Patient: sex F, age 49
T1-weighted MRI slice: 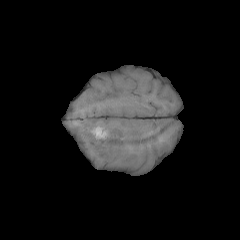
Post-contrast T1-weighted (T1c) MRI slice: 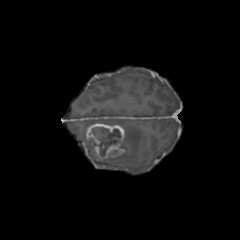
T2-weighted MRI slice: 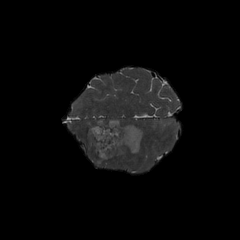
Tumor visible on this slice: yes
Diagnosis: Glioblastoma, IDH-wildtype
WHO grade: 4